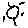
Label: sun